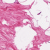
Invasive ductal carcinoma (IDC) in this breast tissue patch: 0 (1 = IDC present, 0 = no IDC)